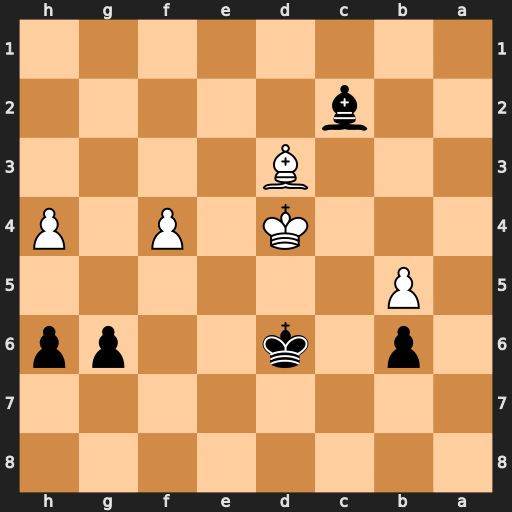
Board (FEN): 8/8/1p1k2pp/1P6/3K1P1P/3B4/2b5/8
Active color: b
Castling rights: -
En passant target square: -
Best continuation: Bxd3 Kxd3 Kd5 Ke3 h5 Kd3 Kc5 f5 gxf5